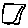
Label: square